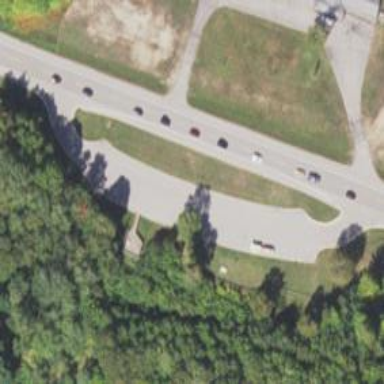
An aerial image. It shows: Rest area on the road.